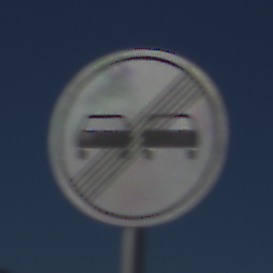
Verkehrszeichen: EndeUeberholverbot
Umgebung: Outdoor, RoadRail
Tageszeit: MorningAfternoon
Wetter: Clear
Licht: Natural
Jahreszeit: NotSpecified
Kontrast: HighContrast